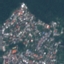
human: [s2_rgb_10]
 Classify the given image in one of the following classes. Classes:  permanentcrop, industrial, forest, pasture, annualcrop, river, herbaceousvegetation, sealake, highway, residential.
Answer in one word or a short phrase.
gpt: Residential